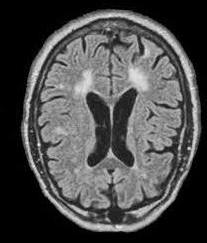
Label: notumor